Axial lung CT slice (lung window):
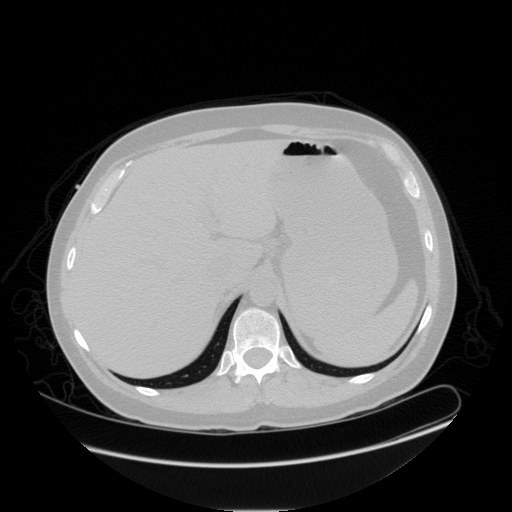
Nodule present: no